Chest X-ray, PA view. Patient: 53 years old, sex M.
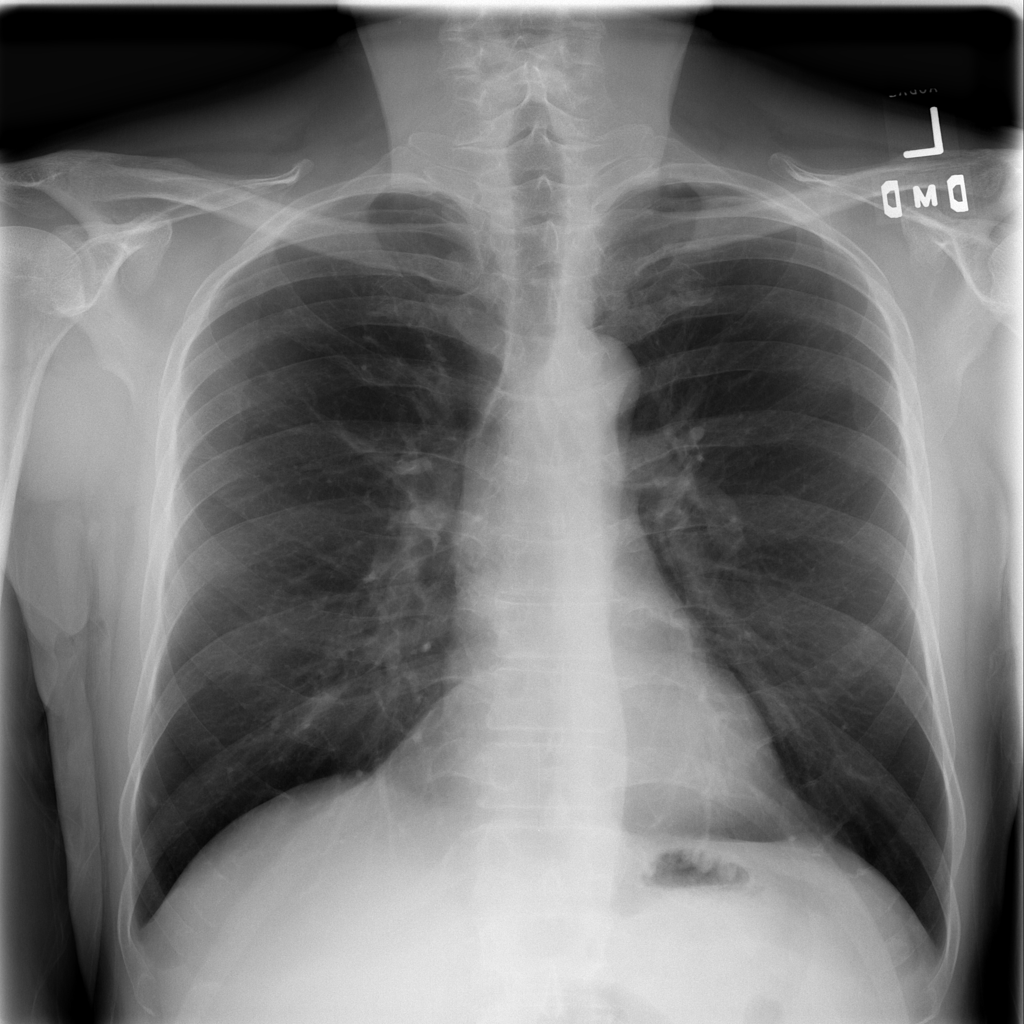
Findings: No Finding